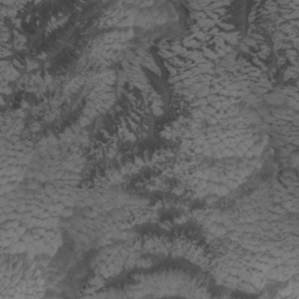
Label: non_frost